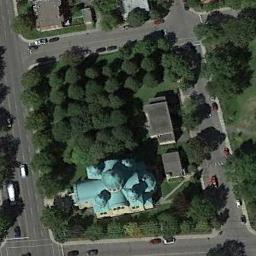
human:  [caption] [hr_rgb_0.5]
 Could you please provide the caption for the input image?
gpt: The church with some circular pointed domes of different sizes is surrounded by some trees .

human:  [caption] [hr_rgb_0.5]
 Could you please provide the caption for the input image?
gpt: There is a church with blue roof surrounded by some trees with a road passed by .

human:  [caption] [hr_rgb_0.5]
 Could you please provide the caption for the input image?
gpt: This is a church, Surrounded by woods .

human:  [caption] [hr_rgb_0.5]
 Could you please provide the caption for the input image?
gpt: A cathedral with a cyan roof  The main house in the middle of the church has several round roofs  There are many trees and a road around the church  There are many cars on the road .

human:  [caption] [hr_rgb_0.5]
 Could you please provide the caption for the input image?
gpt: There are many trees near the church .